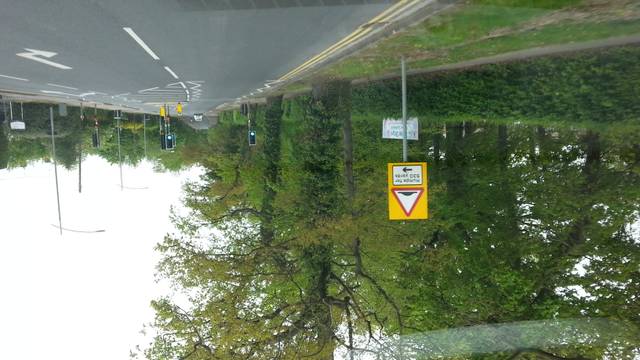
Region: United Kingdom
Coordinates: 52.179, 0.1354